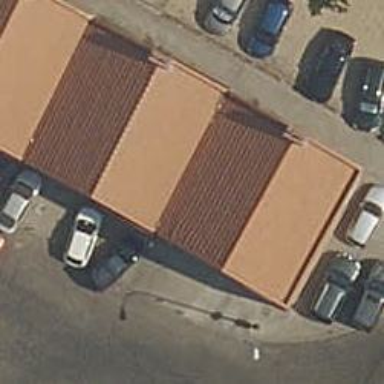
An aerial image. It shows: Industrial building with gabled roof.